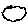
Label: cloud